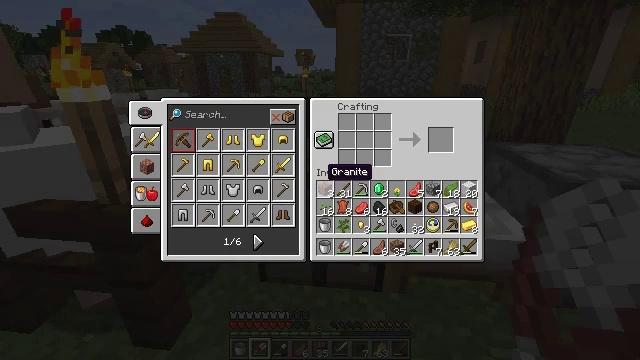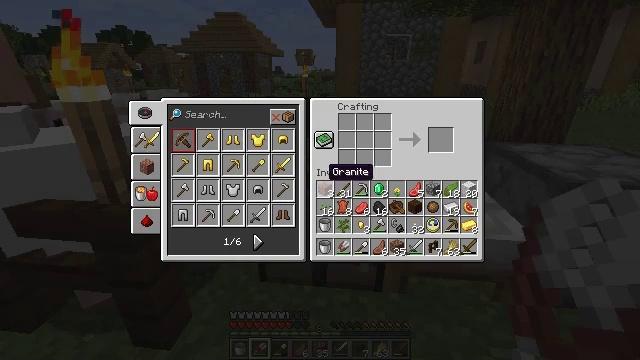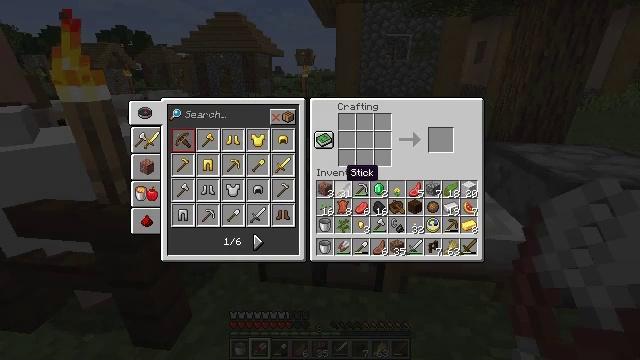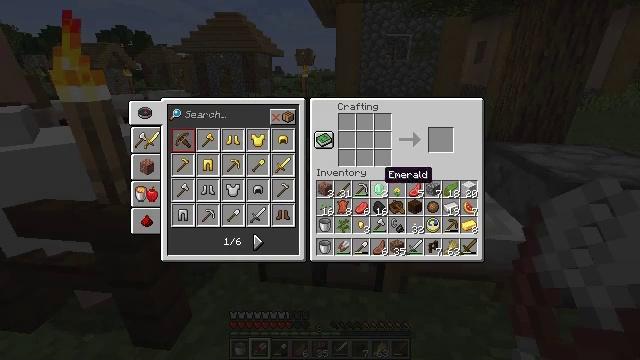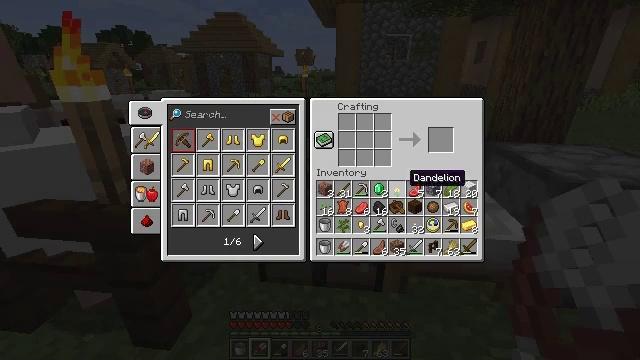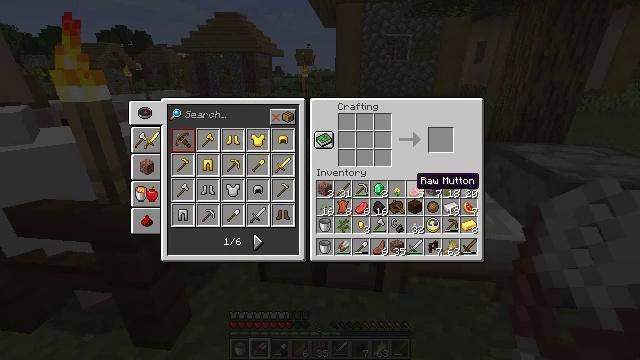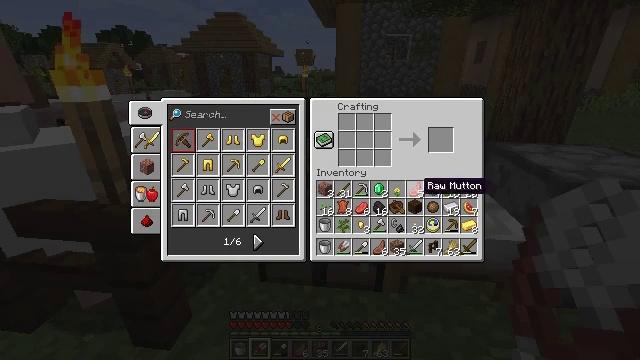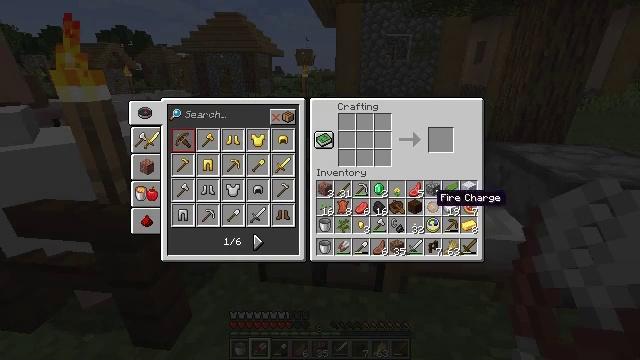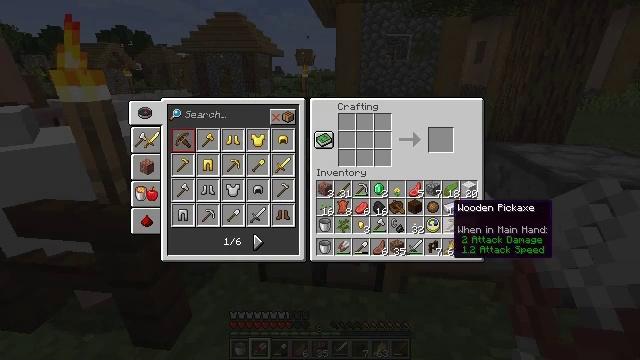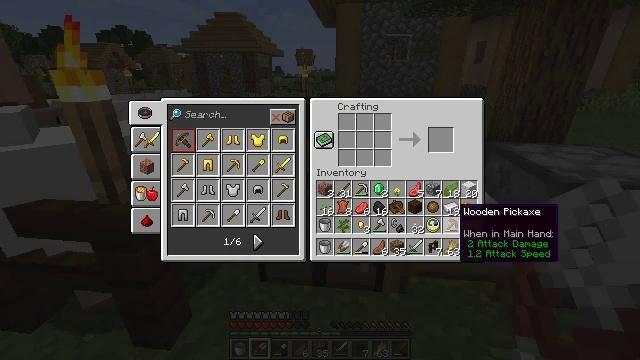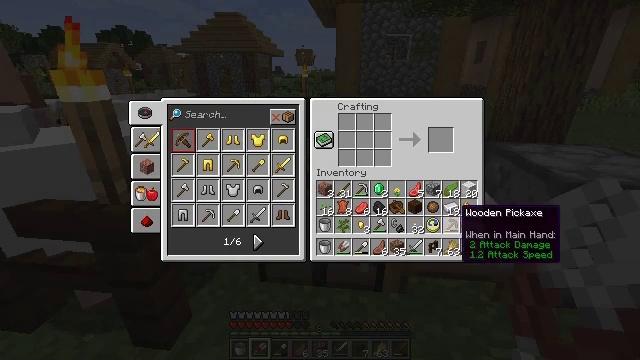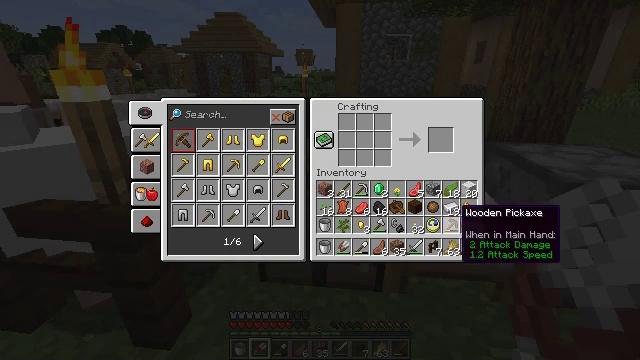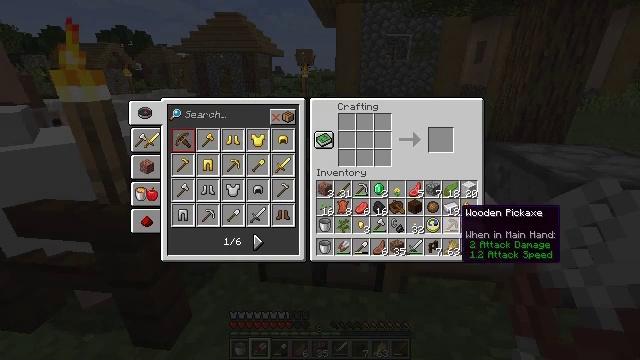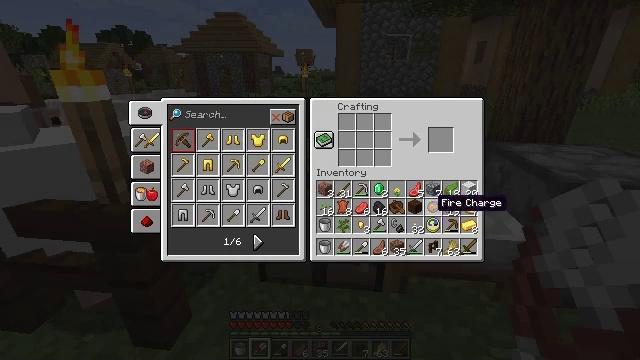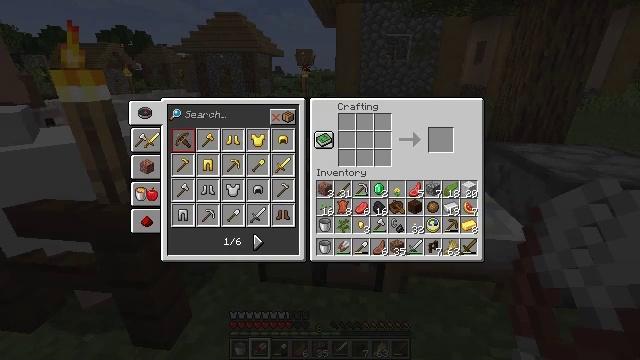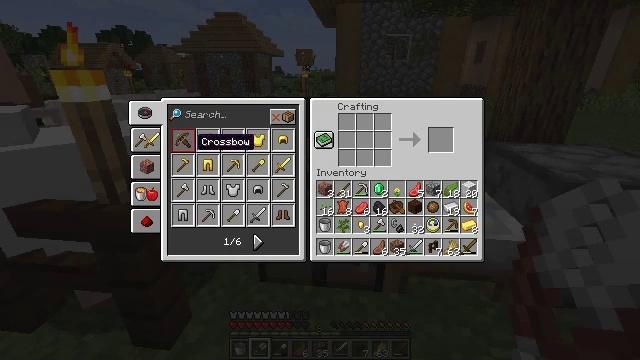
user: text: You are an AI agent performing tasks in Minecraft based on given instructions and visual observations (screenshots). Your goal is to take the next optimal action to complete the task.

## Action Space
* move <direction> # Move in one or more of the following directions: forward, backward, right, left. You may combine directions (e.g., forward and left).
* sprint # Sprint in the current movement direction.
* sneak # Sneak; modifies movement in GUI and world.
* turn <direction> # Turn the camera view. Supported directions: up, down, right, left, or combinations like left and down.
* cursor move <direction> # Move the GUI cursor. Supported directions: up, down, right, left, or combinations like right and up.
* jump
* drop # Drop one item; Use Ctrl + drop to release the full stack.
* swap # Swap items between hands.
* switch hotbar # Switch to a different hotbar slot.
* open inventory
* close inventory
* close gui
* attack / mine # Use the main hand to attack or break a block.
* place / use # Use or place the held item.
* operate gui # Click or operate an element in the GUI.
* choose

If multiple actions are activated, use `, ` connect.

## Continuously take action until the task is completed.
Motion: motion action
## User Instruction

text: Combine wool in the crafting grid to craft a white carpet.
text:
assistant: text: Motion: no_op
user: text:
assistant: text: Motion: turn right
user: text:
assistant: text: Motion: turn right
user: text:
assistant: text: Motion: turn right
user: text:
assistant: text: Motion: turn right
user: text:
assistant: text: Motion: no_op
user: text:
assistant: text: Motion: turn right and down
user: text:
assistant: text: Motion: turn right and down
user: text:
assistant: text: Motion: no_op
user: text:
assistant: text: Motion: no_op
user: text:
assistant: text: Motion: no_op
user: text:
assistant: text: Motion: no_op
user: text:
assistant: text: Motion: turn left and up
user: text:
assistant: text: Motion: turn left and up
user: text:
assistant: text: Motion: turn left and up
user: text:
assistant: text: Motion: no_op
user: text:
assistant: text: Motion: turn up
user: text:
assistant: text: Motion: no_op
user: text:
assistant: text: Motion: no_op
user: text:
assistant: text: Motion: no_op
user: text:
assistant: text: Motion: no_op
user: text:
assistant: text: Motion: turn right
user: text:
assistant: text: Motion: no_op
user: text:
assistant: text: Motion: no_op
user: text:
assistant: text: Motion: attack / mine
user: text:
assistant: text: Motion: attack / mine
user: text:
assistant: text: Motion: attack / mine
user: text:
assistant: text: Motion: no_op
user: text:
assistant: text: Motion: no_op
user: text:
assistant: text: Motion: no_op